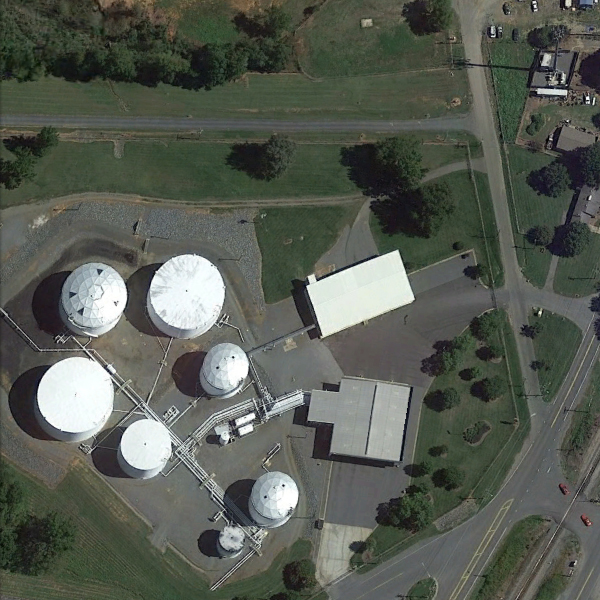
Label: StorageTanks